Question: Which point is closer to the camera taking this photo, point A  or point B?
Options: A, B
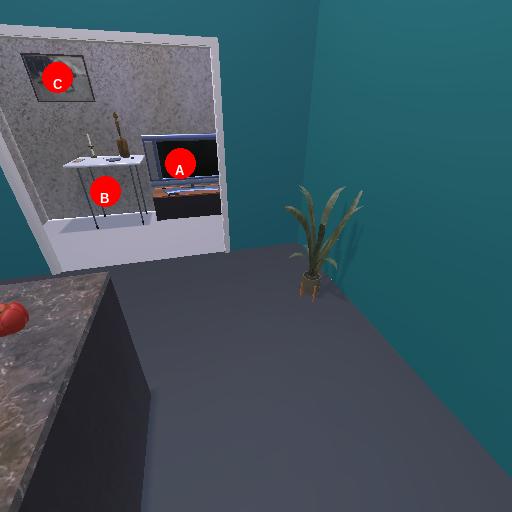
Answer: A